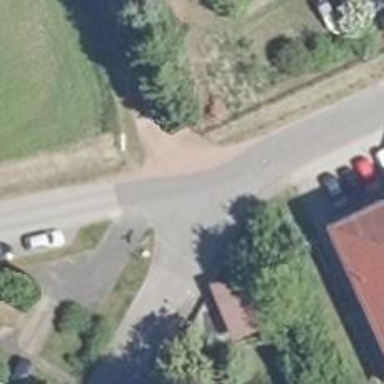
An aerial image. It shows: Residential road.